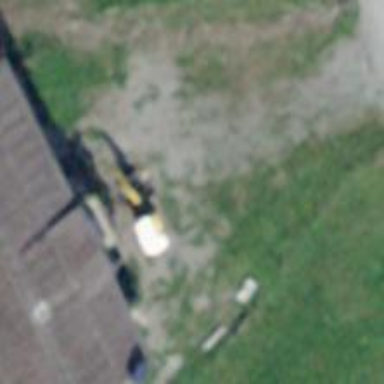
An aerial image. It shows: Unpaved driveway designed for service vehicles.